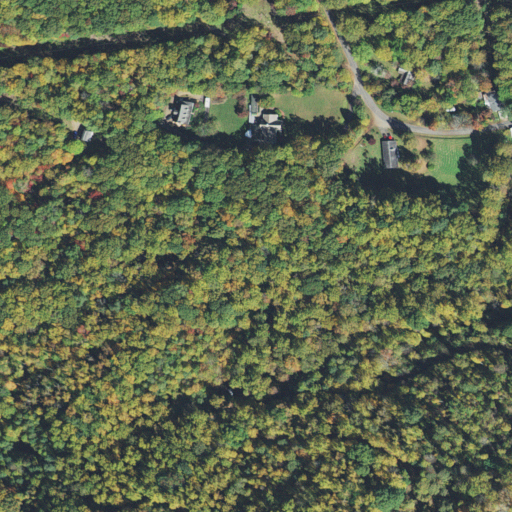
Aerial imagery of valley in North Carolina named Sugar Cove containing deciduous forest, open development, and mixed forest